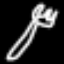
Label: fork